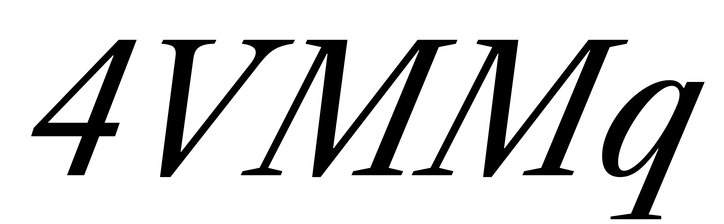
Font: LibreCaslonText-Italic_Italic